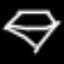
Label: diamond